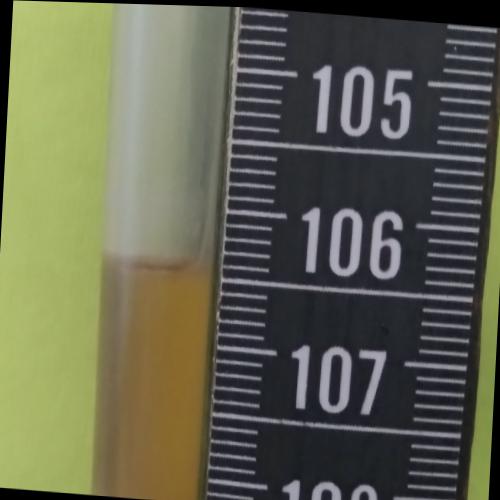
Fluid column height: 106.4 cm